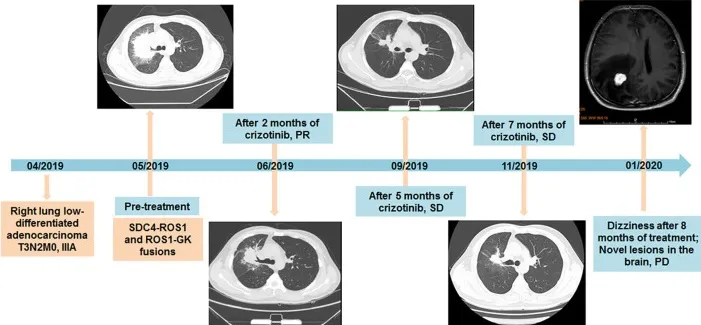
Timeline of diagnosis and treatment of the patient, with CT and MRI scans of lesions during the treatment of crizotinib additionally provided.
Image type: radiology (ct)